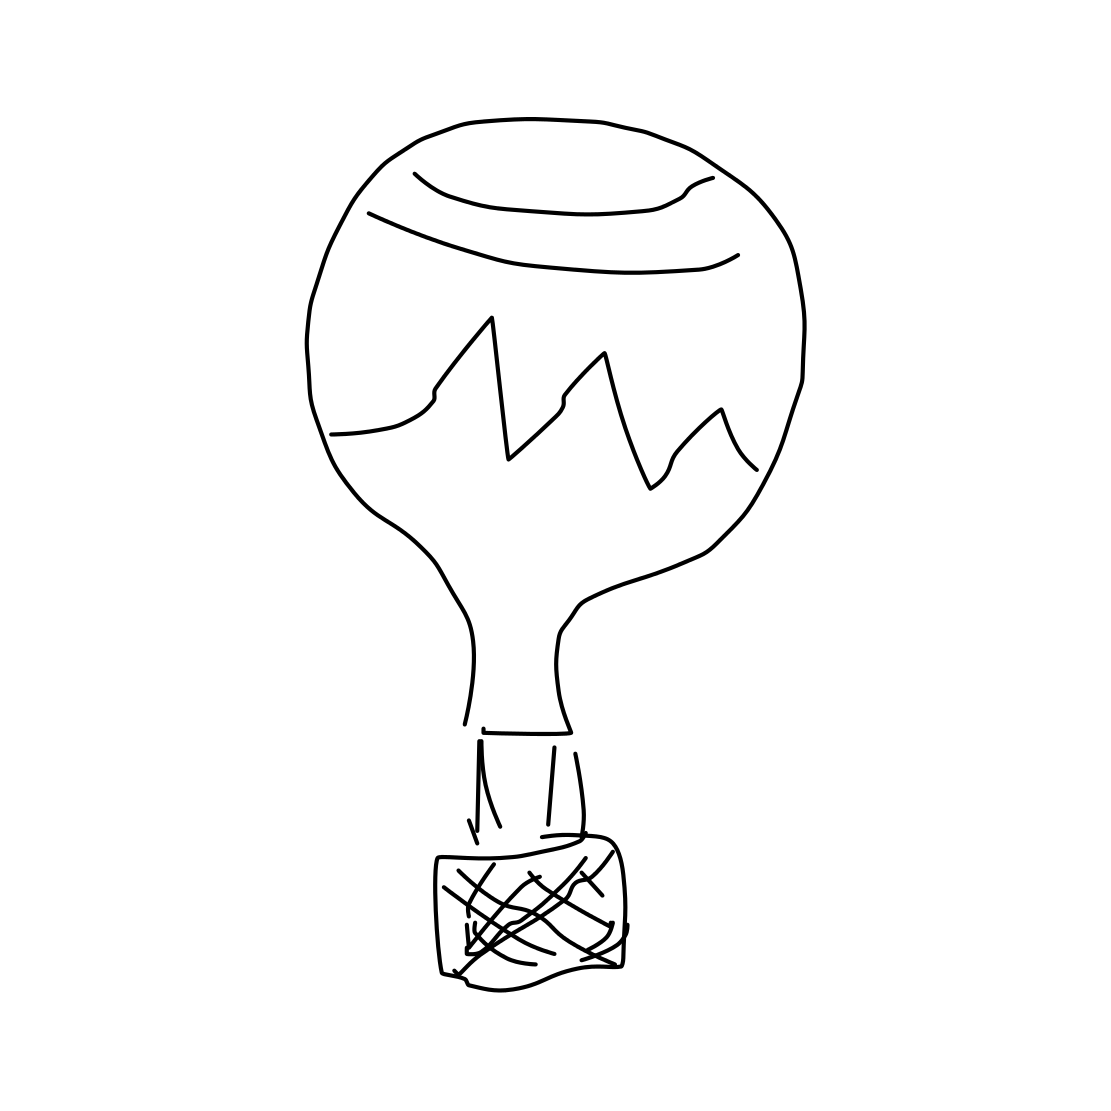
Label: hot air balloon